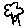
Label: tree